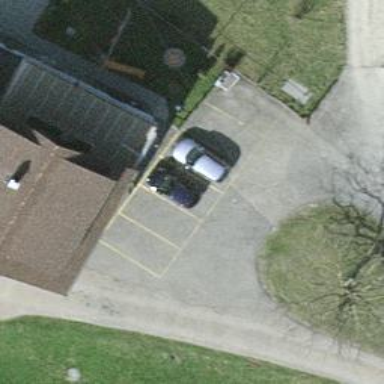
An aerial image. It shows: Restaurant.